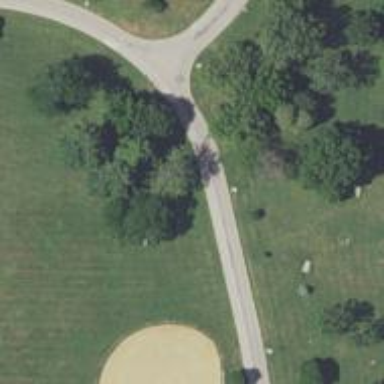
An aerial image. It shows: Disc golf tee.